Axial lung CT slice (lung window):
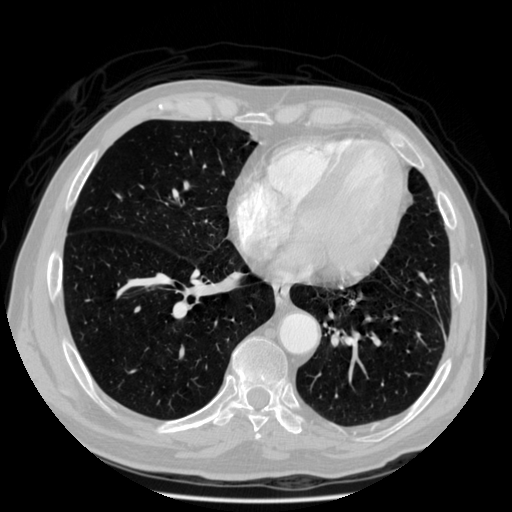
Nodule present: no